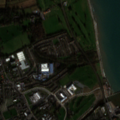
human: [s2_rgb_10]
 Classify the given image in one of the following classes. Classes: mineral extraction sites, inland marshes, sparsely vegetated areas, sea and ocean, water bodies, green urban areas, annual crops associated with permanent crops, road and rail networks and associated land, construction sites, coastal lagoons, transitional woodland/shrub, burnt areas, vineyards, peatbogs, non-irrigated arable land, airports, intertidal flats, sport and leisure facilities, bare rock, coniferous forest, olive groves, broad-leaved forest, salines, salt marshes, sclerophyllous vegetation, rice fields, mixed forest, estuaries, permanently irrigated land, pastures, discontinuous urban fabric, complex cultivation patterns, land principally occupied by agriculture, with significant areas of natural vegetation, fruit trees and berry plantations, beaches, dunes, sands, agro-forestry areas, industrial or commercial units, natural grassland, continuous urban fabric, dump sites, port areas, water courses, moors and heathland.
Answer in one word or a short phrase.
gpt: continuous urban fabric, discontinuous urban fabric, industrial or commercial units, sport and leisure facilities, complex cultivation patterns, sea and ocean